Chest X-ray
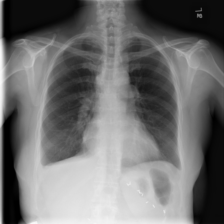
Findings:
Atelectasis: negative
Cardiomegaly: negative
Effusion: positive
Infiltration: negative
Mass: negative
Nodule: negative
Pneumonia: negative
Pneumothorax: negative
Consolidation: negative
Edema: negative
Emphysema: negative
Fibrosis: negative
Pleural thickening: negative
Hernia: negative